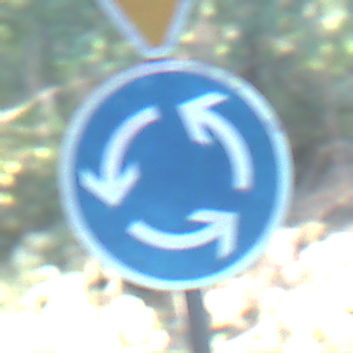
Verkehrszeichen: Kreisverkehr
Zusatzzeichen oben: VorfahrtGewaehren
Umgebung: Outdoor, Nature
Tageszeit: MorningAfternoon
Wetter: Clear
Licht: Natural
Jahreszeit: NotSpecified
Kontrast: LowContrast